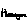
Label: hexagon